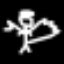
Label: angel